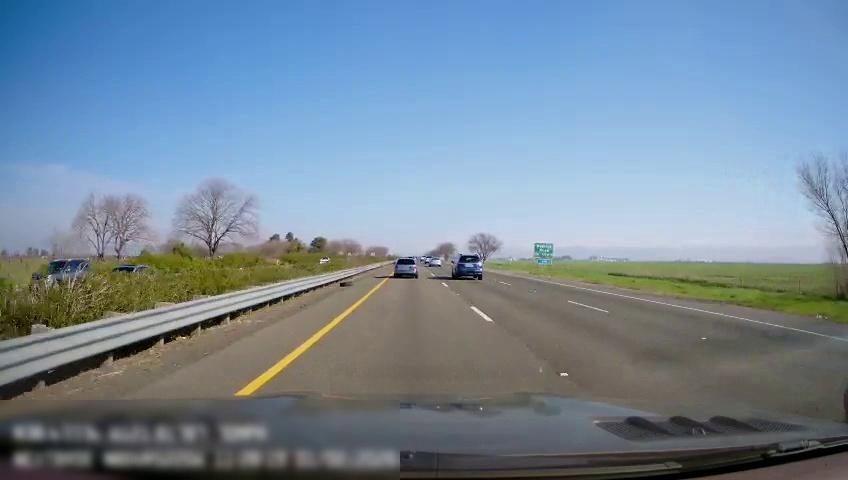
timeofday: Day
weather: Sunny
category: Drivable Space
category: Vehicles | SUV
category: Vehicles | Car
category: Vehicles | Truck
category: Vehicles | SUV
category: Vehicles | SUV
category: Vehicles | Car
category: Lanes | Current Lane
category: Lanes | Current Lane
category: Lanes | Alternate Lane
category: Lanes | Alternate Lane
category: Traffic | Signs
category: Traffic | Signs